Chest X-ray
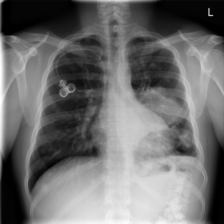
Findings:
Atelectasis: negative
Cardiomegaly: negative
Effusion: negative
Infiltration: negative
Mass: positive
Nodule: positive
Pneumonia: negative
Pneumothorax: negative
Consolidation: negative
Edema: negative
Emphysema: negative
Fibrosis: negative
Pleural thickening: negative
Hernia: negative